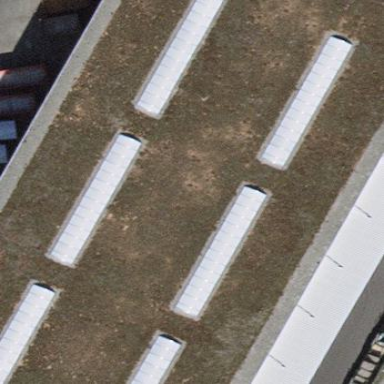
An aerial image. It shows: Industrial building.